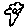
Label: flower